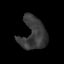
Tissue: skin
Cell type: Epithelial cells
Senescence score: 0.8932
Nuclear area (px): 774
Mean DAPI intensity: 57.628